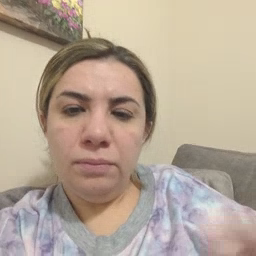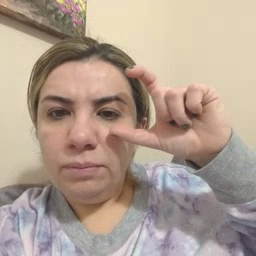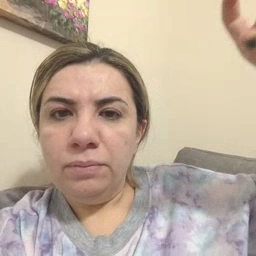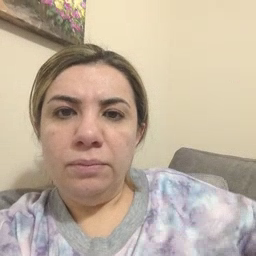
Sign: moon